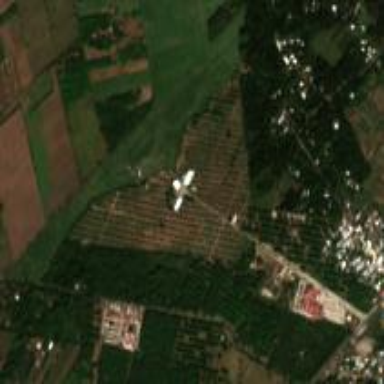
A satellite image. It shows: Farmyard with mango crops.